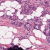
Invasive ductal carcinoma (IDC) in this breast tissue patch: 1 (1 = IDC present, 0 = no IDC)